Question: I'm using IntelliJ IDEA for Android Development, and when I try to edit the run configuration for the Android emulator, it says there is an error and it looks like this.

The emulator still runs but it doesn't launch the activity automatically and I'm just wondering what's causing this error and what are possible solutions. Thanks.
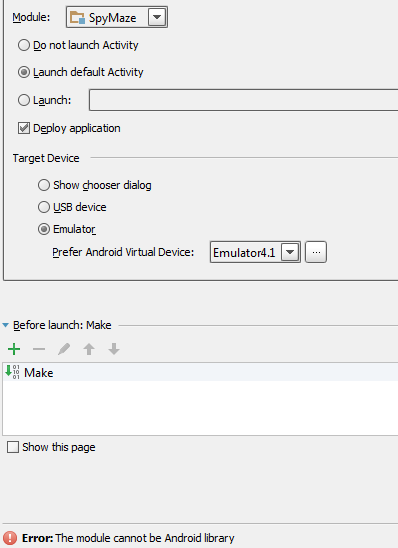
Answer: Seems like "SpyMaze" is an Android library project, so you can't run a library project,
<URL>